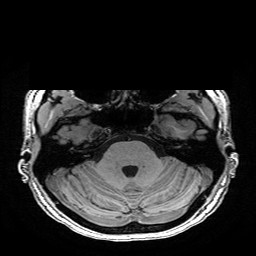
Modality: T1w
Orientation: coronal
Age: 28
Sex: female
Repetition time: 0.0077 s
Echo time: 0.0034 s